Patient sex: M
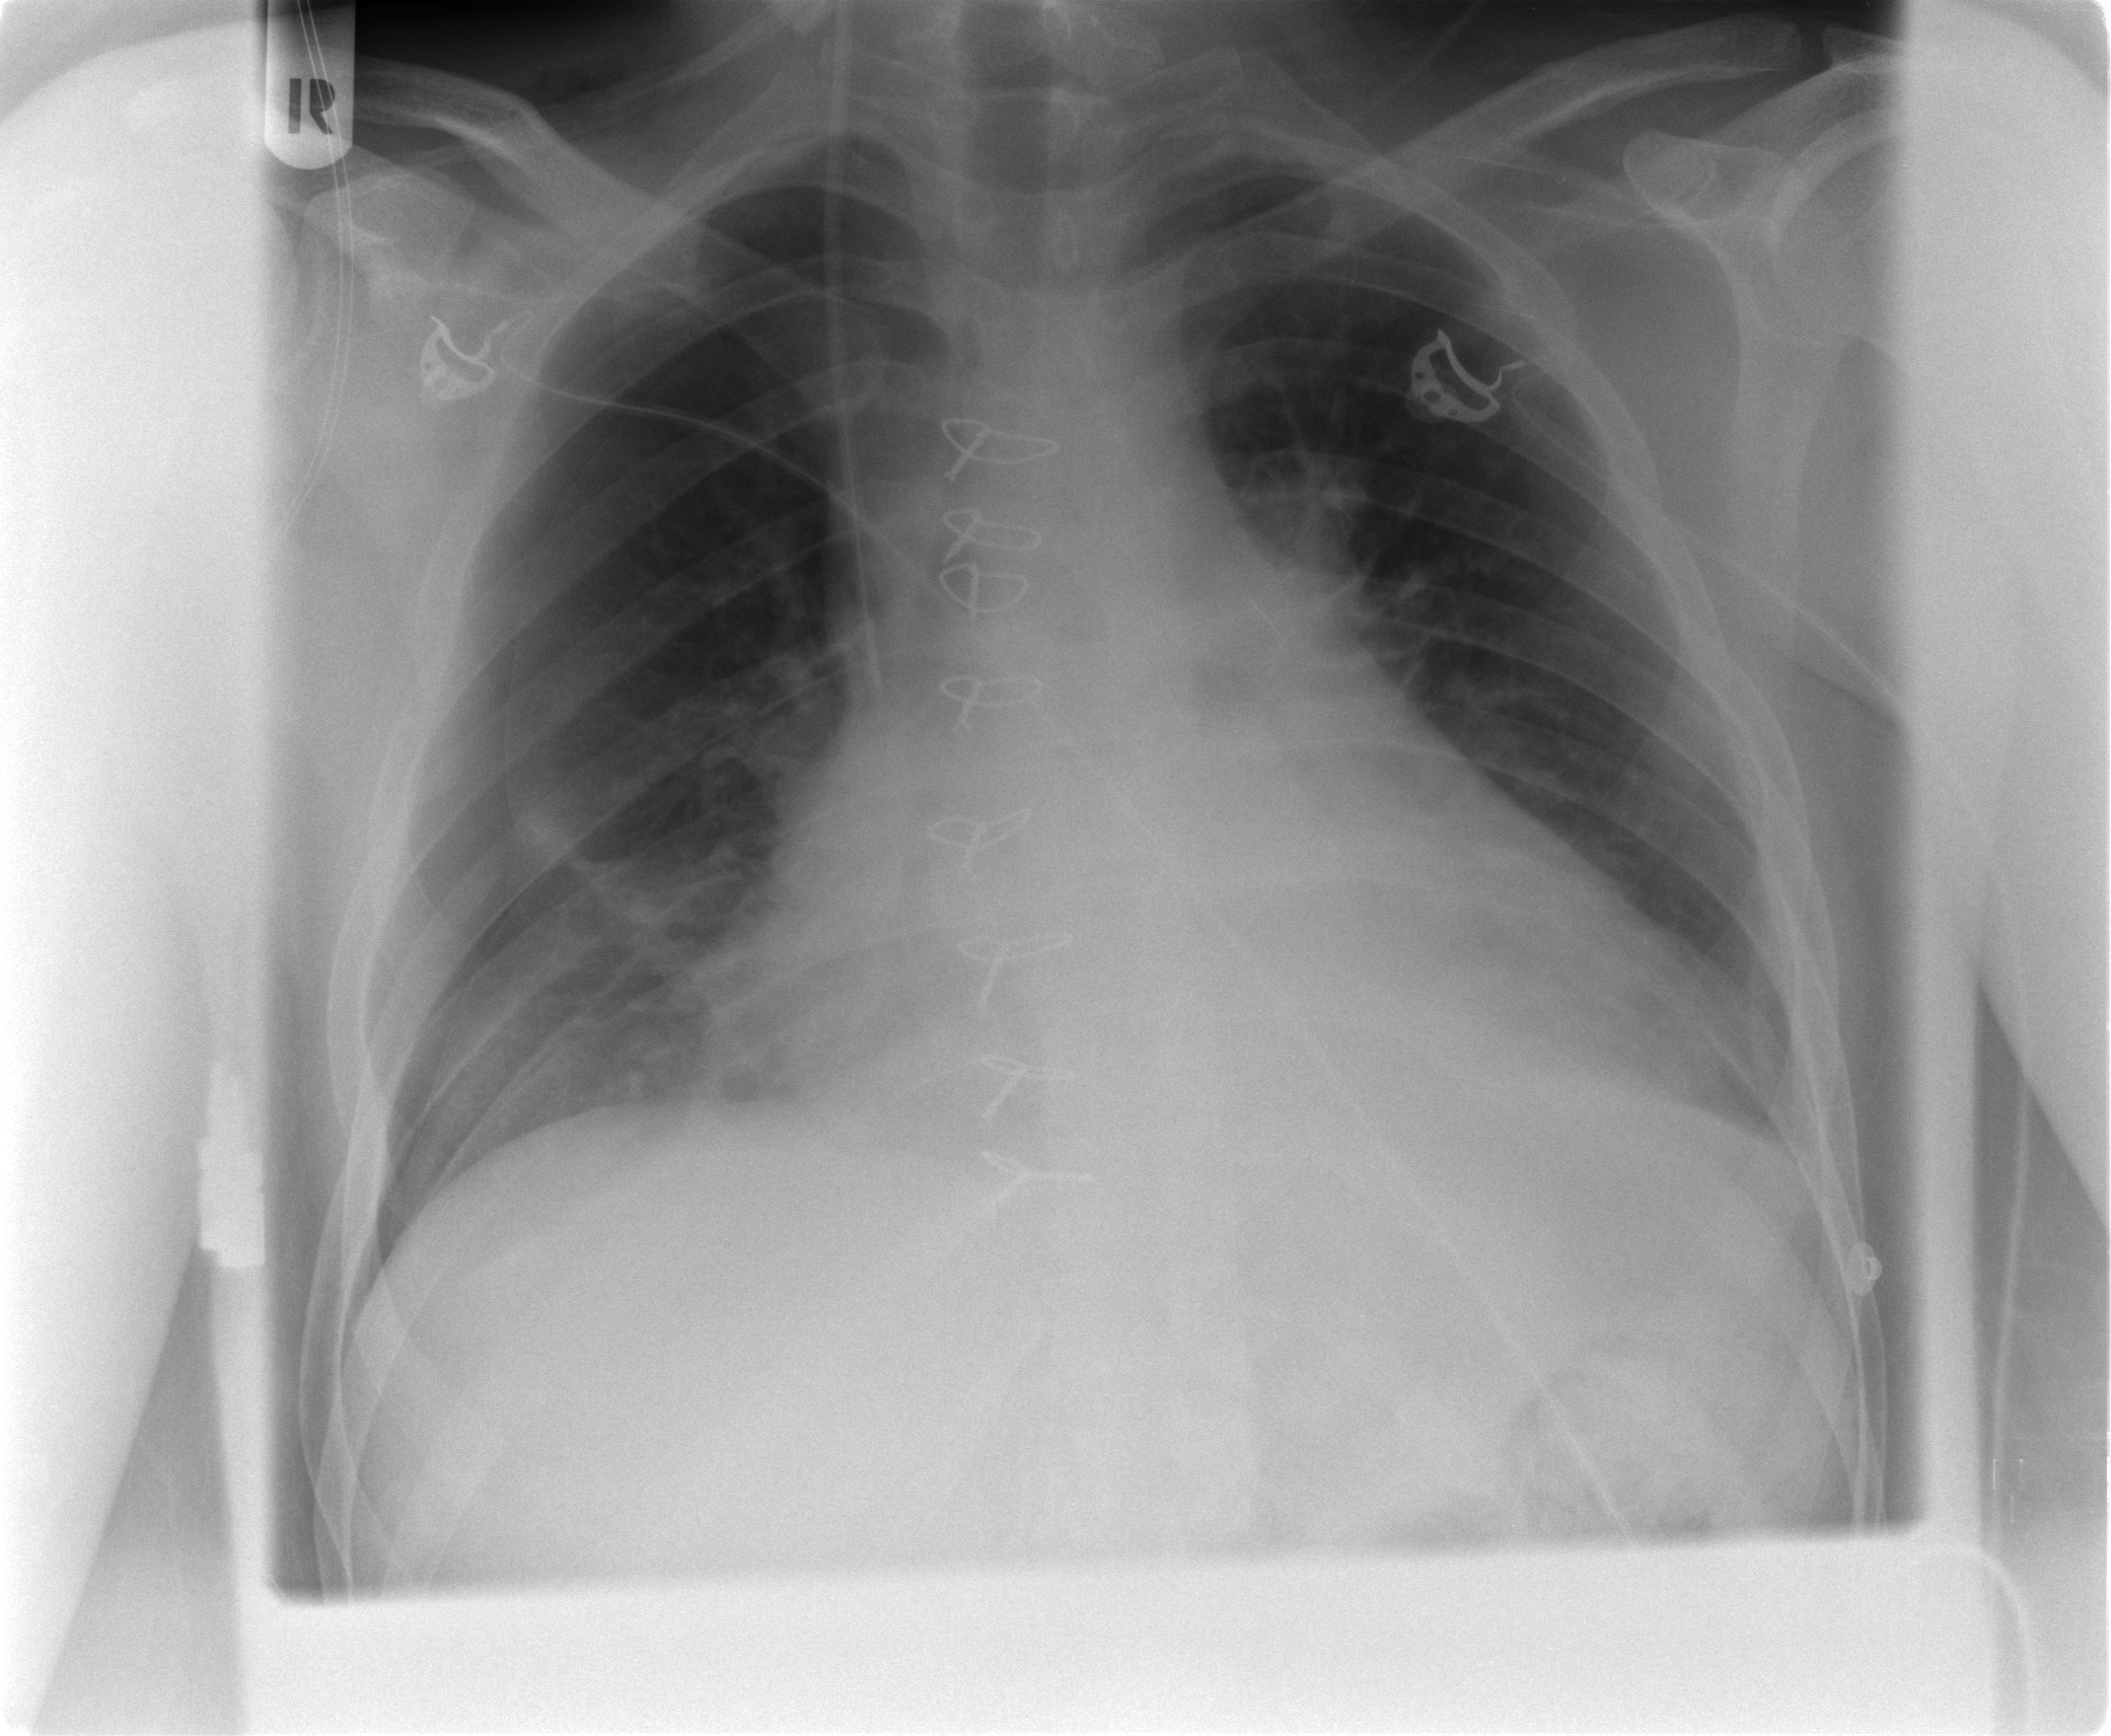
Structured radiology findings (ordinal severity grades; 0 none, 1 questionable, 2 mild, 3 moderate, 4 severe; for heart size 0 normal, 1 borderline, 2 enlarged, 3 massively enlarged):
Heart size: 2
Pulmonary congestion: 0
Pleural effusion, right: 0
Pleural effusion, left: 1
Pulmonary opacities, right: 0
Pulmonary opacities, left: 0
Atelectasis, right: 2
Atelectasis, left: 2